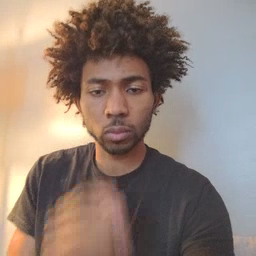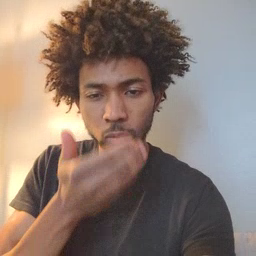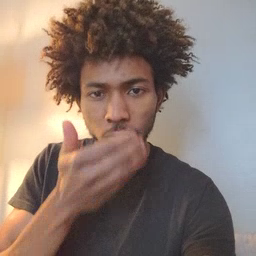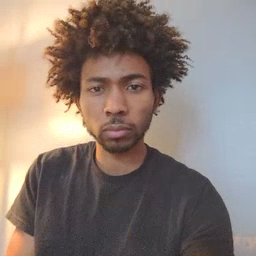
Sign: cereal